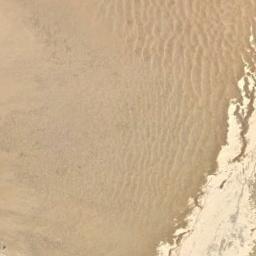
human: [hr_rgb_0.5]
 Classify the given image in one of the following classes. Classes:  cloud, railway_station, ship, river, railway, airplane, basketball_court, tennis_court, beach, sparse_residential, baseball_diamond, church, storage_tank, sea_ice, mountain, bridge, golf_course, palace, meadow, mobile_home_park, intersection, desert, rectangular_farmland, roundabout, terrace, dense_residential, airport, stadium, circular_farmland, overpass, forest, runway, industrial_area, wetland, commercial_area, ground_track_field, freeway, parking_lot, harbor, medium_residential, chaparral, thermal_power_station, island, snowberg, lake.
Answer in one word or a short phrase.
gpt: desert